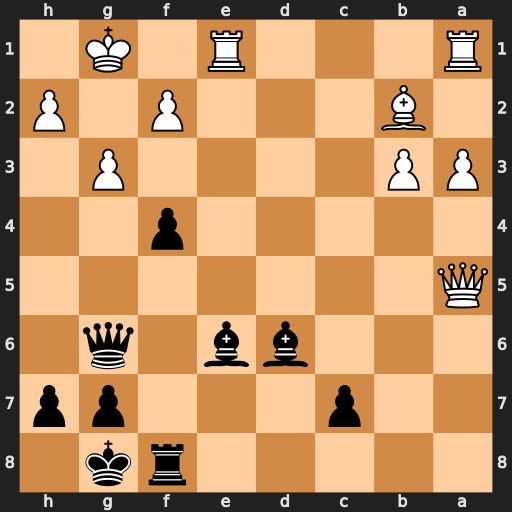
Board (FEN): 5rk1/2p3pp/3bb1q1/Q7/5p2/PP4P1/1B3P1P/R3R1K1
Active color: b
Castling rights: -
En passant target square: -
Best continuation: fxg3 hxg3 Bxg3